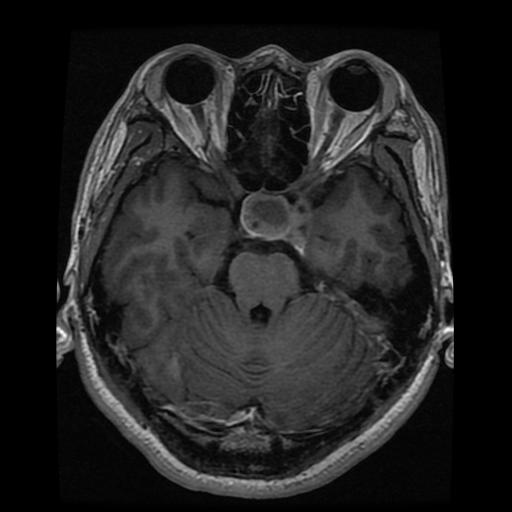
Label: pituitary